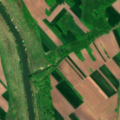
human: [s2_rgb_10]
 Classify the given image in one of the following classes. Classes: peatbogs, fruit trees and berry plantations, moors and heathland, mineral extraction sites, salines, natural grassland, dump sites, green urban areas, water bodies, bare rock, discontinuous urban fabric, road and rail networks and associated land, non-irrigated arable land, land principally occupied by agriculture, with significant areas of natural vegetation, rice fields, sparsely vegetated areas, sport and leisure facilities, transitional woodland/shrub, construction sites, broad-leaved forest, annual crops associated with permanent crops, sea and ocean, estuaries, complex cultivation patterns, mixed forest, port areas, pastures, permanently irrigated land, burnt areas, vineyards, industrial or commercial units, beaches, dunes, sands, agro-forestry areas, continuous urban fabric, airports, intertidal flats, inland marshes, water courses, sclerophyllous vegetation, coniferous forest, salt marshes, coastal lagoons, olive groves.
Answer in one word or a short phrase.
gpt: non-irrigated arable land, pastures, land principally occupied by agriculture, with significant areas of natural vegetation